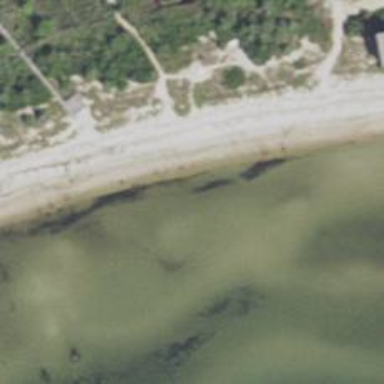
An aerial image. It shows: Scenic beach with natural beauty.